Question: Have this result set below; am trying to insert the red numbers into post_position - start from 1, as many rows as there are for each 'topic_id'.
Can this be done using a simple query in phpMyAdmin, or do I need to use PHP? (if I need PHP, can you help with a brief snippet?)

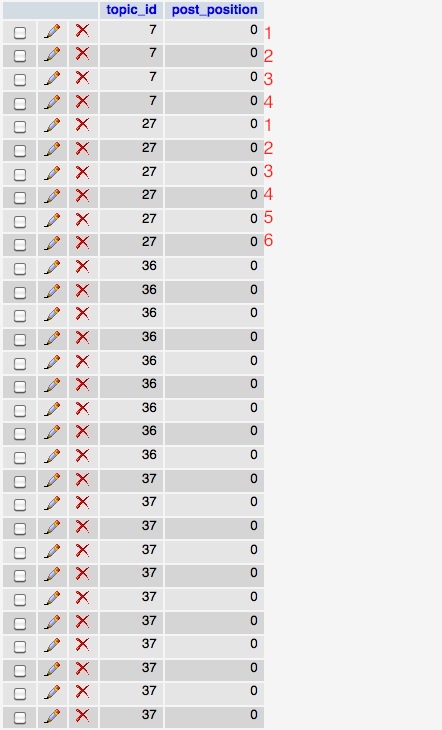
Answer: Bro i think is a worst designed table :( add
'''
id
'''
for each value;
after make php:
'''
$result = mysql_query("SELECT * FROM <table> ORDER BY topic_id, id");
$count = 1;
while($r = mysql_fetch_assc($result){
if(!isset($topic_id) || $topic_id != $r['topic_id]){
$topic_id = $r['topic_id];
$count = 1;
}
mysql_query("UPDATE <table> SET post_position = {$count} WHERE 'id' = {$r['id'}");
$count++;
}
'''